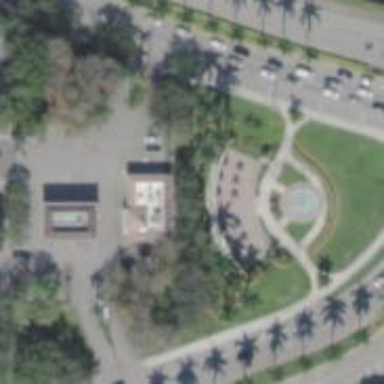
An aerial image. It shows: Historic memorial.